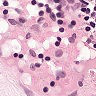
Metastatic tissue present: no